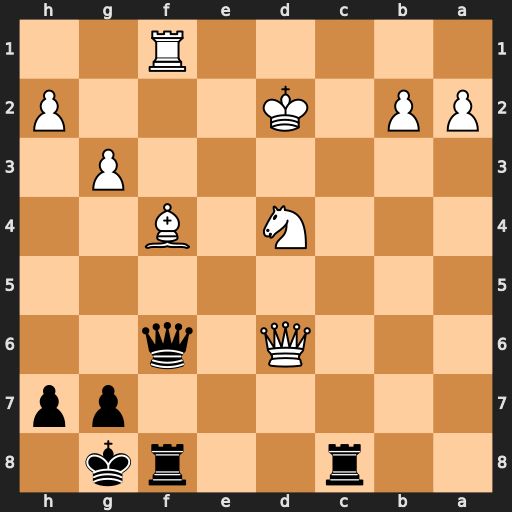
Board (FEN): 2r2rk1/6pp/3Q1q2/8/3N1B2/6P1/PP1K3P/5R2
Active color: b
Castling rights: -
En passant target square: -
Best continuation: Qxd6 Bxd6 Rxf1